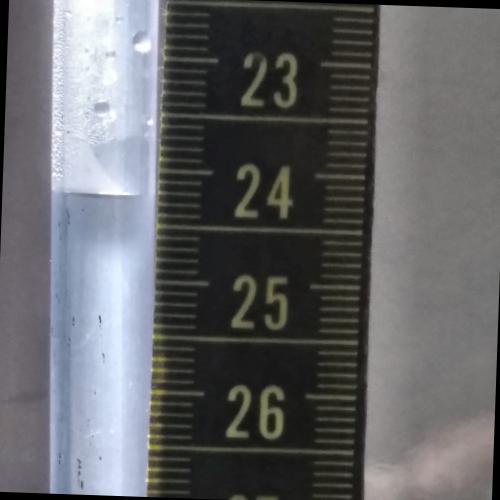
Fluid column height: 24.2 cm